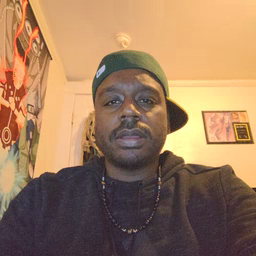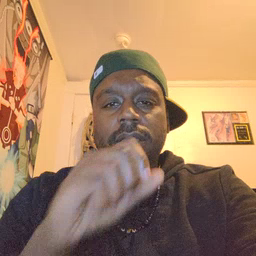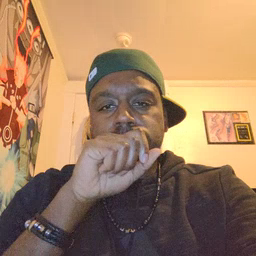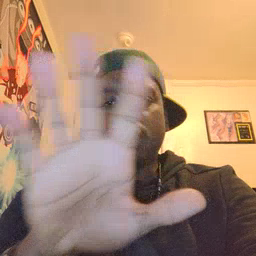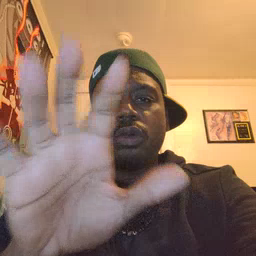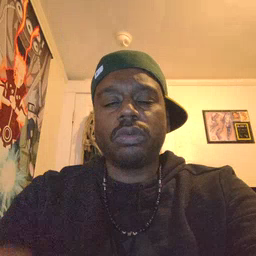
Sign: blow